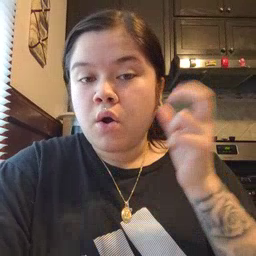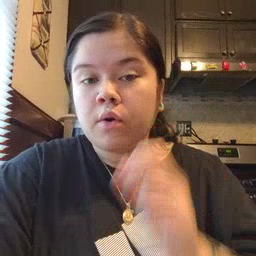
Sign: hear